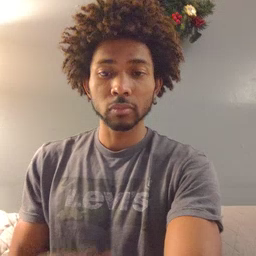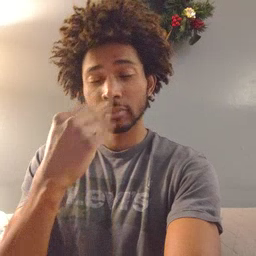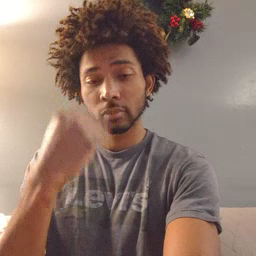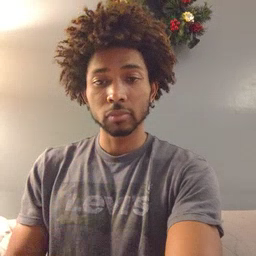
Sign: sleepy